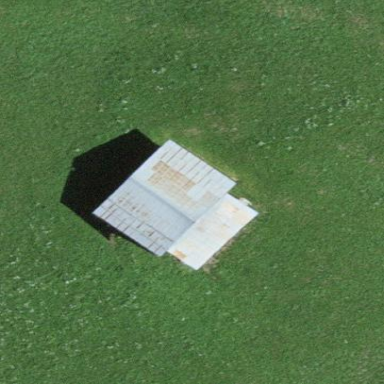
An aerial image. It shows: Barn.